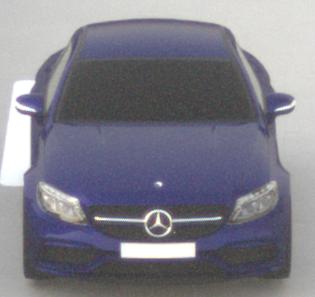
Make: Mercedes-Benz
Model: C 43 AMG
Detailed model: C-Class (205) AMG Limousine
Model produced from: 2016/10
Model produced until: 2018/04
Doors: 4
Color: blue
Road condition: dry road
Daytime: sunrise or sunset
Contrast: low contrast